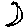
Label: moon